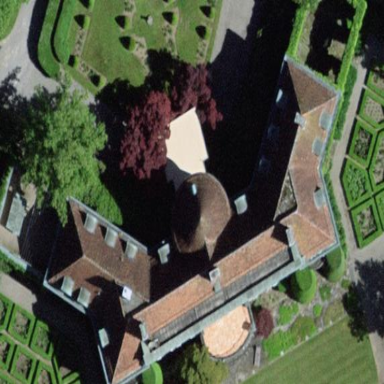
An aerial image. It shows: Stately castle that is historic building.